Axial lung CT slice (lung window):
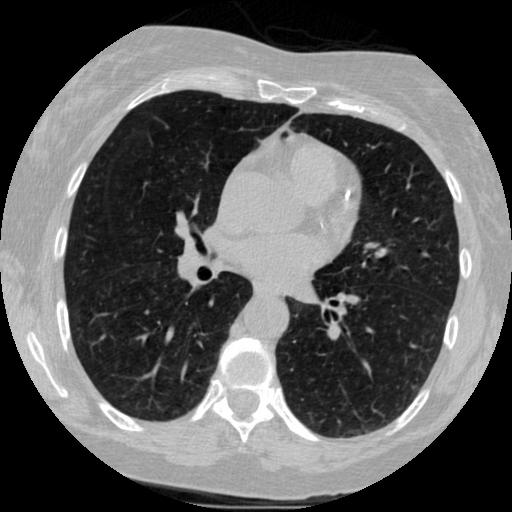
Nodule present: no